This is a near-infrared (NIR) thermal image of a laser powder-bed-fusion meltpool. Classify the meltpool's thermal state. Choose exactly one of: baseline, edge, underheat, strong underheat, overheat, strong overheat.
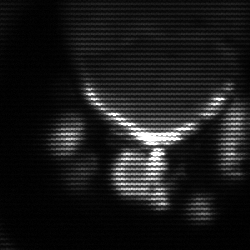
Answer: baseline